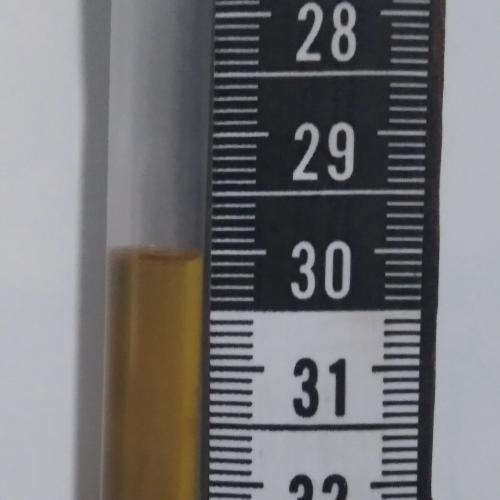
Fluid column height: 30.0 cm